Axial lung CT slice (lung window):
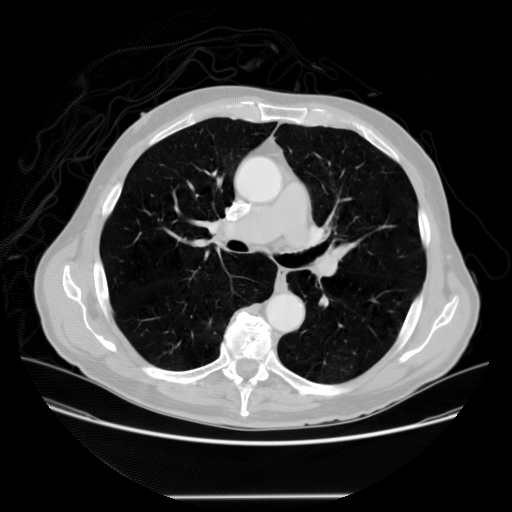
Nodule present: no